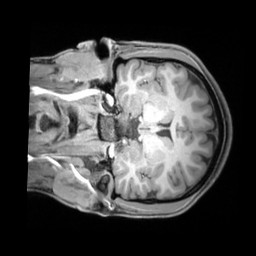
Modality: T1w
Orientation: coronal
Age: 22
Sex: female
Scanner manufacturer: siemens
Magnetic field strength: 3 T
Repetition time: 1.97 s
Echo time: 0.00206 s